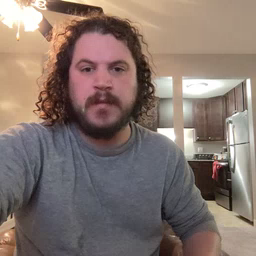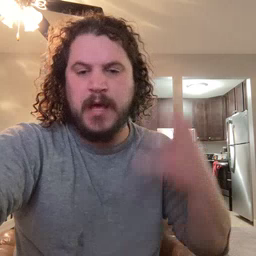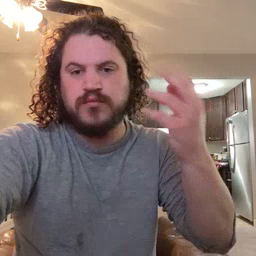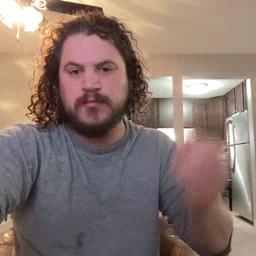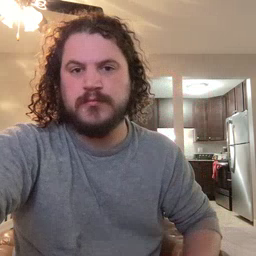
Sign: outside